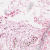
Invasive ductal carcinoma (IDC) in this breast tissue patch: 0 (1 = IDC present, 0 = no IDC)